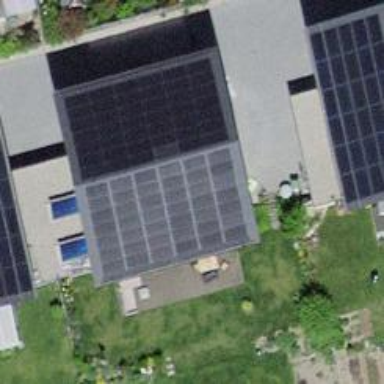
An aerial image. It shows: Solar photovoltaic panel generator.